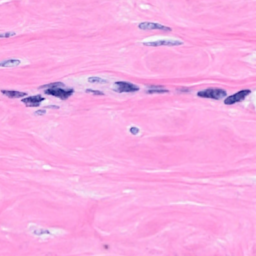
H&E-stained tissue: Breast